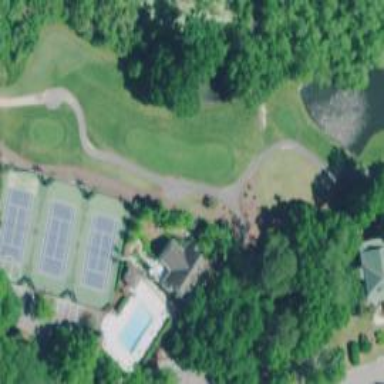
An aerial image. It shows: Path for golf carts.